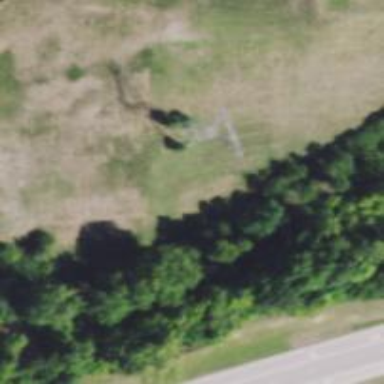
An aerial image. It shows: Lattice structure tower used for power distribution.